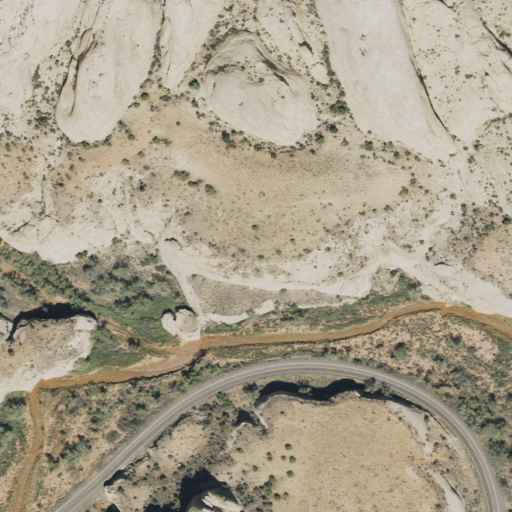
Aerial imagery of valley in Utah named Spring Canyon containing shrub, barren land, low intensity development, evergreen forest, open development, medium intensity development, high intensity development, woody wetlands, and herbaceous wetlands